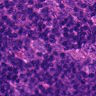
Metastatic tissue present: yes